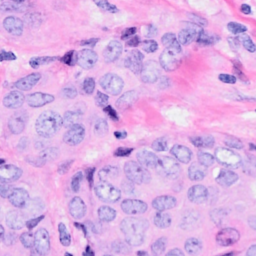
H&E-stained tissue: Breast